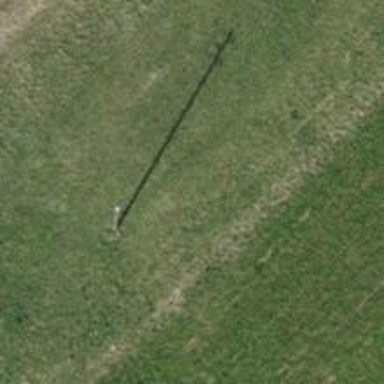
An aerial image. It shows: Power pole.